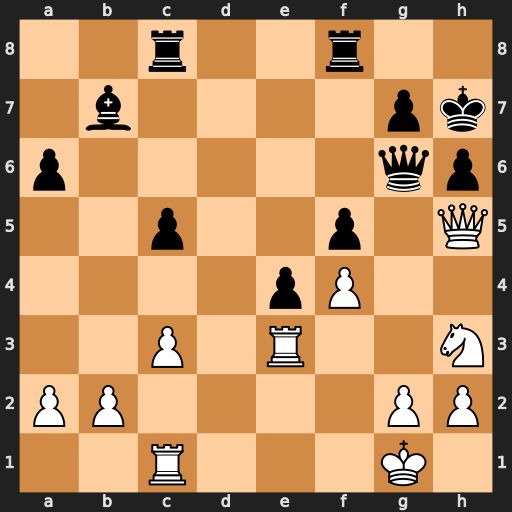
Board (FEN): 2r2r2/1b4pk/p5qp/2p2p1Q/4pP2/2P1R2N/PP4PP/2R3K1
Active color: w
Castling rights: -
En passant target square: -
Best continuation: Ng5+ Qxg5 fxg5